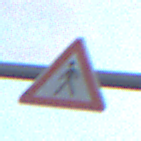
Verkehrszeichen: FussgaengerRechts
Umgebung: Outdoor, Nature
Tageszeit: SunriseSunset
Wetter: PartlyCloudy
Licht: Natural
Jahreszeit: NotSpecified
Kontrast: LowContrast